Question: This is my first time in working with Google's Drive api, so I apologize ahead of time if I've gotten something wrong.
Here's what I've got:
I used a web app to manually walk through the OAuth2 dance so that I could get an AccessToken, RefreshToken, and TokenType in a TokenResponse. Those values all came back successfully, and I stored them.
Now, I'm wanting to use that same information, along with the same username of a Google acct I created explicitly for this purpose, in a Windows Service that will monitor files within a specific directory of that user's Drive.
I manually create a TokenResponse, GoogleAuthorizationCodeFlow, UserCredential and DriveService as shown here:
'''
//Populate the token response with the stored values
_tokenResponse = new TokenResponse
{
AccessToken = AppConfiguration.GetSetting("StoredAccessToken"),
TokenType = AppConfiguration.GetSetting("StoredTokenType"),
RefreshToken = AppConfiguration.GetSetting("StoredRefreshToken"),
Issued = DateTime.Parse(AppConfiguration.GetSetting("StoredTokenIssuedDate")),
ExpiresInSeconds = long.Parse(AppConfiguration.GetSetting("StoredExpiresInSeconds"))
};
//Next, build our code flow
_apiCodeFlow = new GoogleAuthorizationCodeFlow(new GoogleAuthorizationCodeFlow.Initializer
{
ClientSecrets = new ClientSecrets
{
ClientId = AppConfiguration.GetSetting("ApiClientId"),
ClientSecret = AppConfiguration.GetSetting("ApiClientSecret")
},
Scopes = new[] { DriveService.Scope.Drive },
DataStore = new FileDataStore(AppConfiguration.GetSetting("RegisteredApplicationName"))
});
//Now create the UserCredential with those stored values
_credential = new UserCredential(_apiCodeFlow, AppConfiguration.GetSetting("DriveApiServiceAccountEmail"), _tokenResponse);
//And generate a DriveService instance using the UserCredential
_driveService = new DriveService(new BaseClientService.Initializer
{
HttpClientInitializer = _credential,
ApplicationName = AppConfiguration.GetSetting("RegisteredApplicationName")
});
'''
This all appears to work okay, but when I try to do something like
'''
DriveService.Files.List.Execute()
'''
I get an exception:
'''
"Error:"invalid_grant", Description:"", Uri:"""
'''
Now, I've been digging into the Google documentation for several days, and am pretty much at a loss. I started looking at the <URL> solution they provide, but it's referencing objects that I don't see in their most recent API namespaces such as: IAuthorizationState, NativeApplicationClient. I'm using Google.Apis.Drive.v2, Google.Apis.Auth.OAuth2, Google.Apis.Auth.OAuth2.Flows, Google.Apis.OAuth2.Responses, Google.Apis.Services, Google.Apis.Util, and Google.Apis.Util.Store namespaces. Is there something I'm missing?
I'm wondering if it has anything to do with the url the request is coming from, as you have to register all redirect urls in the google console for registering these apps. However, I don't see a way for me to specify what redirect url to use when doing this from a windows service. That may not even be the issue though, just a thought.
My need is fairly simple - I just need to be able to use the refresh token I've saved, along with the username of my new user created only for this purpose, and get a DriveService instance that will let me traverse the files that this user can access.
Any help would be sincerely appreciated. Thanks in advance!!
# EDIT
Using Fiddler to monitor the network traffic, it looks like the request is going out as it should. The grant_type is marked as "refresh_token", and all other items are populated with the correct values. See the attached image:

## EDIT 2
In the GoogleAuthorizationCodeFlow class, there's a method named "RefreshTokenAsync" that takes a username, a refresh token, and a cancellation token. It produces the same results in Fiddler as does calling any method in the DriveService class, so I'm thinking that it is automatically trying to refresh the token behind the scenes when making a call to the DriveService. Not sure if this is helpful to those who may be able to answer this, but I thought I'd mention anyways.
# 12/18/2013 Update based on DaImTo's Suggestion
I created my own implementation of IDataStore, and here is the code for the GetAsync method, which I've stepped through and it returns a Token object as it should:
'''
public Task<T> GetAsync<T>(string key)
{
TaskCompletionSource<T> tcs = new TaskCompletionSource<T>();
try
{
//First, load the token from our local json file
//NOTE: If using the built in FileDataStore, Google would store this same json info in the local users appdata
oaming\{appname} folder
Stream stream = new FileStream("StoredToken.json", FileMode.Open, FileAccess.Read);
//Read the file contents into a string
string sToken = (new StreamReader(stream)).ReadToEnd();
//Close the stream so that the file isn't locked
stream.Close();
stream.Dispose();
//Deserialize into the type that Google requests
var token = Google.Apis.Json.NewtonsoftJsonSerializer.Instance.Deserialize<T>(sToken);
//Set the result of the TaskCompletionSource to our value
tcs.SetResult(token);
}
catch (Exception exc)
{
//No need to throw exception here - whatever is calling this method would want to handle exceptions.
//So, just set the Exception of the TaskCompletionSource and return it
tcs.SetException(exc);
}
return tcs.Task;
}
'''
Now, here's my updated way of getting a UserCredential object and using it to populate my DriveService instance:
'''
_credential = GoogleWebAuthorizationBroker.AuthorizeAsync(
clientSecrets: new ClientSecrets
{
ClientId = AppConfiguration.GetSetting("ApiClientId"),
ClientSecret = AppConfiguration.GetSetting("ApiClientSecret")
},
scopes: new[] {DriveService.Scope.Drive},
dataStore: new CustomTokenDataStore(),
user: AppConfiguration.GetSetting("DriveApiServiceAccountEmail"),
taskCancellationToken: CancellationToken.None).Result;
_driveService = new DriveService(new BaseClientService.Initializer
{
HttpClientInitializer = _credential,
ApplicationName = AppConfiguration.GetSetting("RegisteredApplicationName")
});
'''
I then tried to do a simple query with the DriveService API:
'''
using (GoogleDriveApiUtils util = new GoogleDriveApiUtils())
{
FilesResource.ListRequest request = util.DriveService.Files.List();
/*Documentation for using the search parameters:
* https://developers.google.com/drive/search-parameters
*/
//Add this to the query to get only folders
request.Q = "mimeType='application/vnd.google-apps.folder'";
FileList fList = request.Execute();
}
'''
And here is where I get the same exception - "invalid_grant". From what I've been able to research, this is to do with the url the response is coming from. However, I'm doing this from a Windows Service - so I'm clueless how I can make it come from the registered url on the request to the DriveService. However, I may be totally on the wrong track.
Any other ideas? Again, all help is greatly appreciated :)
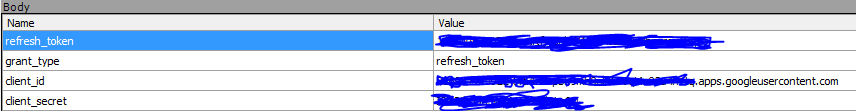
Answer: I figured out what it was, and I feel like an idiot.
Back-story - This started out as being an MVC app and I had the app registered in the Google Cloud Console and have OAuth dance working in it. I then was told that we need a windows service to parse some of the data in some specific locations, and so I created a new user for this and manually did the OAuth dance and stored the refresh token... However, I totally neglected to register a new app in the Cloud Console as an "Installed Application", whereas my first one is a "Web Application", and therein lies the problem. I didn't even realize until this afternoon that I was just re-using the same ClientId and ClientSecret values from the web app... Once I registered a new app as an installed app, then manually walked through the OAuth dance to get new tokens, I updated all my references in the win service to point to these things and totally accessed everything as I should be able to...
Many thanks to DaImTo, who pointed out that I should be using my own IDataStore implementation - that was most useful information which I'll still be using.
My apologies if I wasted anyone's time, hopefully this helps someone :)